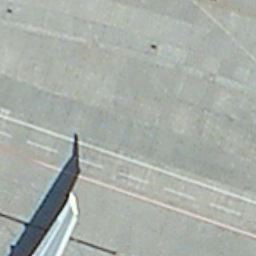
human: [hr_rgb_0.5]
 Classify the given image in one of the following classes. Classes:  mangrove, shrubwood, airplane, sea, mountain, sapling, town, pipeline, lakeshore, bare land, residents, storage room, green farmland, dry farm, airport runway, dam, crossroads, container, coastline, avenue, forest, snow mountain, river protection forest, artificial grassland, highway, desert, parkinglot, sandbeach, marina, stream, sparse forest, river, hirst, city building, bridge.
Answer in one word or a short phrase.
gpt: airport runway